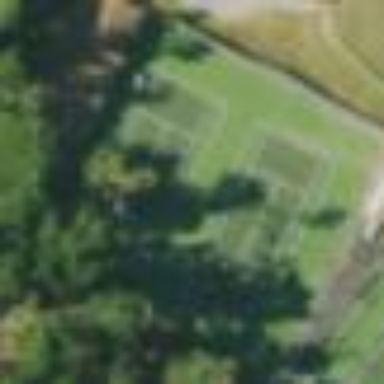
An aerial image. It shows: Tennis court on pitch.